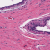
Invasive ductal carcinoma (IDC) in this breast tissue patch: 0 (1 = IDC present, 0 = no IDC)